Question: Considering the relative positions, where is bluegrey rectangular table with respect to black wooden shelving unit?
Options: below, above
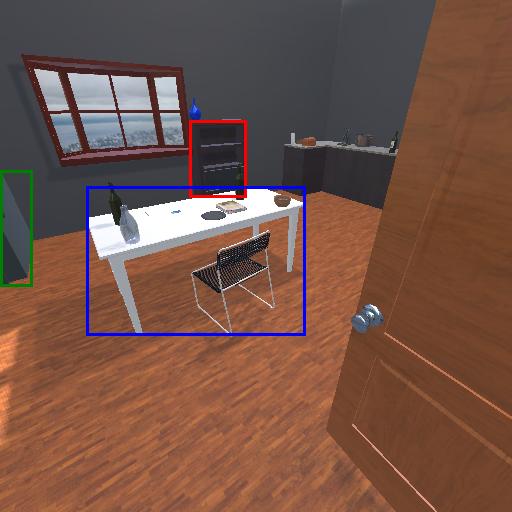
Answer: below